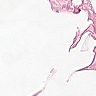
Metastatic tissue present: no